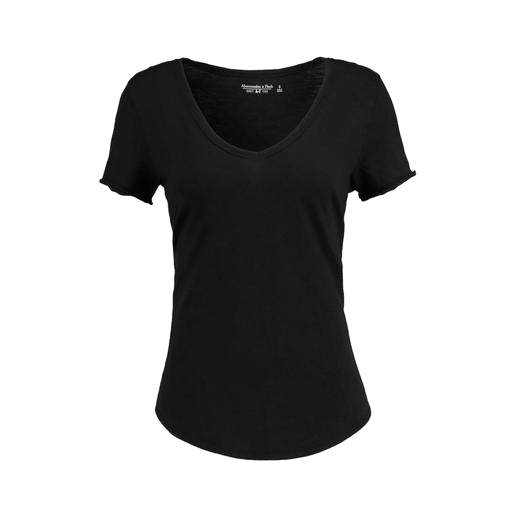
black v-neck t-shirt only macy, black women's jersey v-neck t-shirt, black t-shirt basique jersey, white background